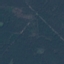
Land use / land cover class: Forest